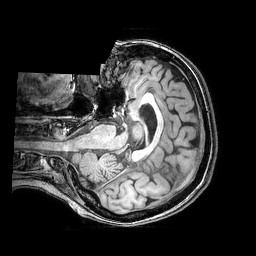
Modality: T1w
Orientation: axial
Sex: female
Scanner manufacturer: philips
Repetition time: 0.008085 s
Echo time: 0.00369 s